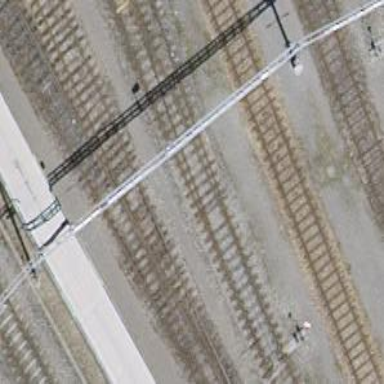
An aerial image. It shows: Rail yard with electrified contact lines for the trains.